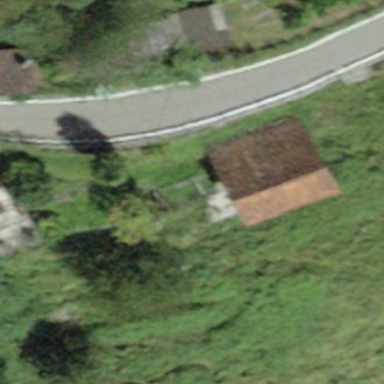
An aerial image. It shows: Hut.